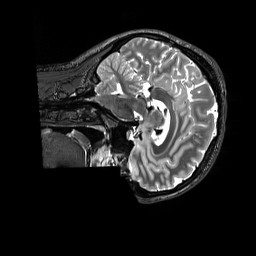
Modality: T2w
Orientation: sagittal
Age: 26
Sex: female
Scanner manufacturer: siemens
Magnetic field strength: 3 T
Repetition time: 3.2 s
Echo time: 0.728 s